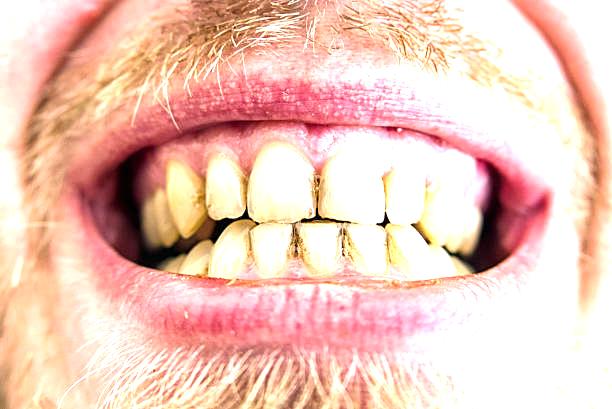
Condition: Calculus